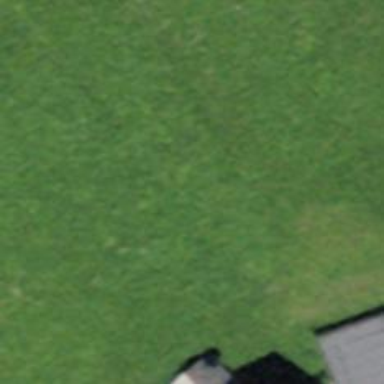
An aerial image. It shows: Isolated dwelling in the countryside.